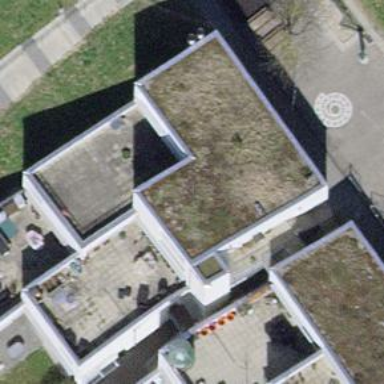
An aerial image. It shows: Kindergarten.